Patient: sex F, age 41
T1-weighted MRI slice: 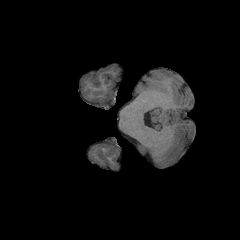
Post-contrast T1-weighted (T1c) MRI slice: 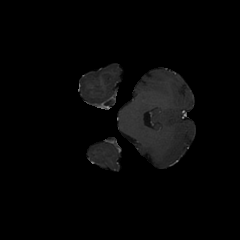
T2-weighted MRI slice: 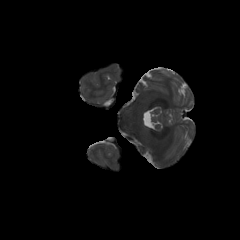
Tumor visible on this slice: no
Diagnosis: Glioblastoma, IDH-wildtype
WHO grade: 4